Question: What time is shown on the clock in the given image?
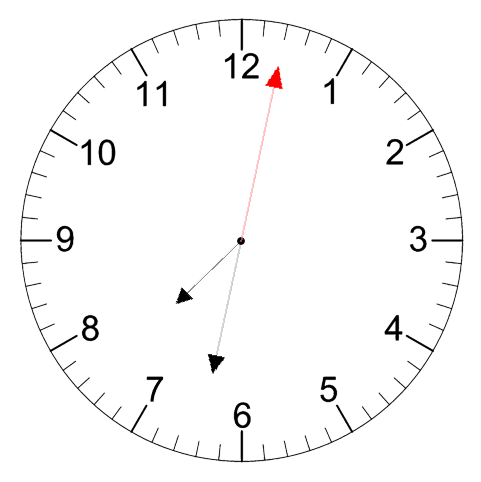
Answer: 07:32:02